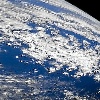
Label: cloud